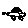
Label: car